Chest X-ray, PA view. Patient: 74 years old, sex M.
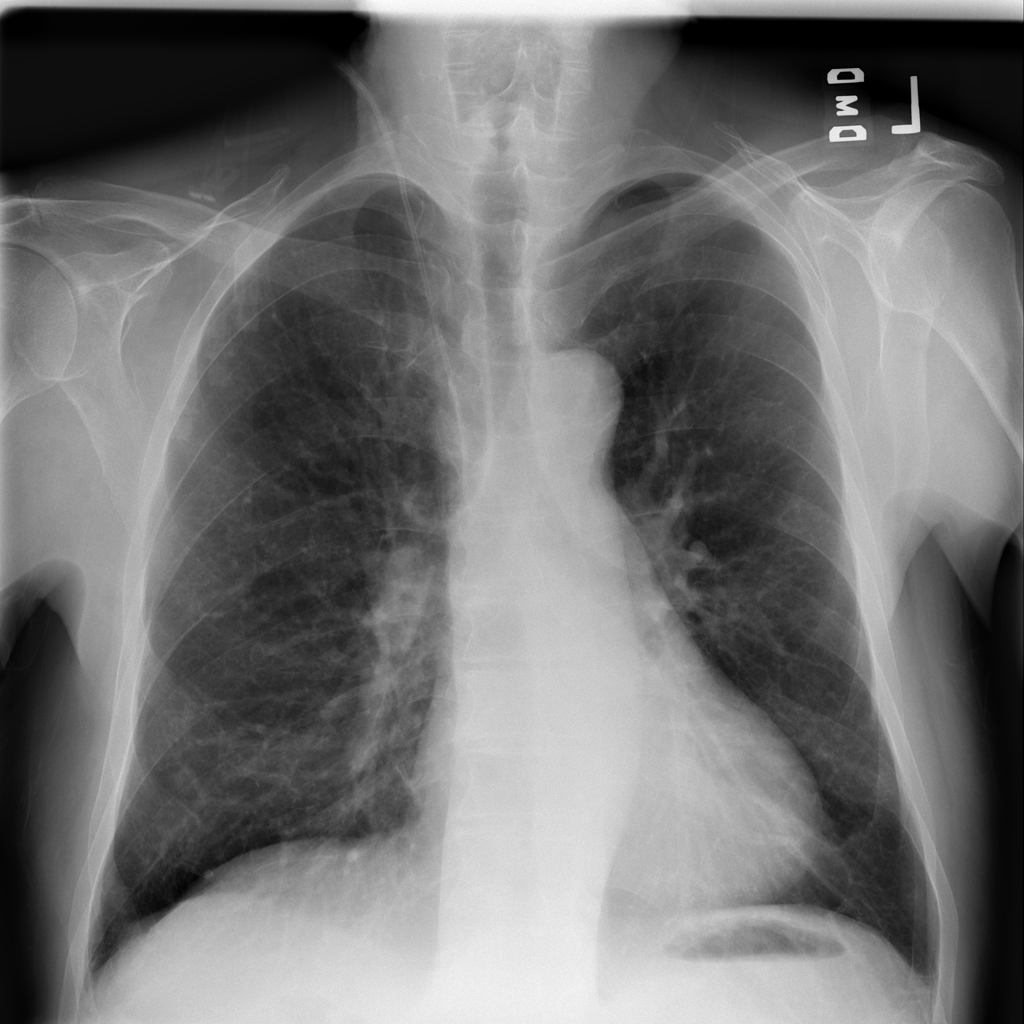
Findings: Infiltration